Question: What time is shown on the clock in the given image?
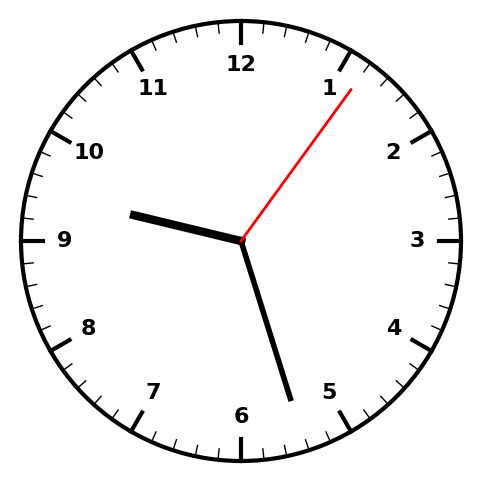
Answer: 09:27:06